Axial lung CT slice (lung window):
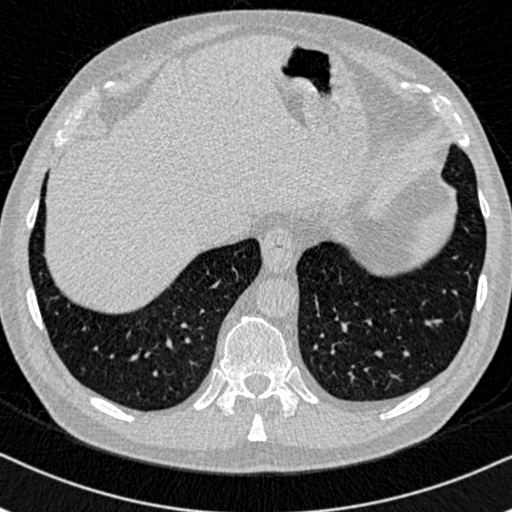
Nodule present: no